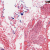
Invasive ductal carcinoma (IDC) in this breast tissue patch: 0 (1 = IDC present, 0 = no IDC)